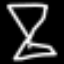
Label: hourglass